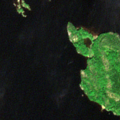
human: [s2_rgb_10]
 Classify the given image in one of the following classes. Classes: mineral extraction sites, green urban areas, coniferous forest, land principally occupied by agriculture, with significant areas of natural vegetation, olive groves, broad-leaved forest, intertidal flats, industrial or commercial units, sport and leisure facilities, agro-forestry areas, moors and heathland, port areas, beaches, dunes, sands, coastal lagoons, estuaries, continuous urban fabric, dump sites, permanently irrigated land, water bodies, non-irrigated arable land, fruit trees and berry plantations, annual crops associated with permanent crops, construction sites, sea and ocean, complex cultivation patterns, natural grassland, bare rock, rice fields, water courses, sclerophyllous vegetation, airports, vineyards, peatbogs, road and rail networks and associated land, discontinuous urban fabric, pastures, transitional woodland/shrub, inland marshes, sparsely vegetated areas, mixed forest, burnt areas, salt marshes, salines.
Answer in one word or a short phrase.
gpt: mixed forest, water bodies